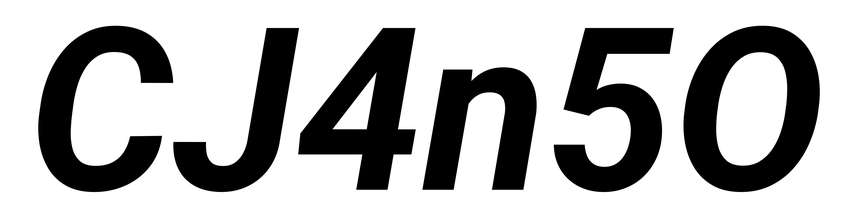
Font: Roboto-Italic_Bold_Italic